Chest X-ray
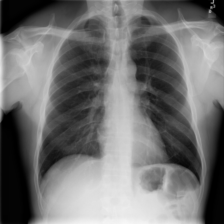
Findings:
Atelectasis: negative
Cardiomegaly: negative
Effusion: negative
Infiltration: positive
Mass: negative
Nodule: negative
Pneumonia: negative
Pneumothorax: negative
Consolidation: negative
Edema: negative
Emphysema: negative
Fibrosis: negative
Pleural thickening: negative
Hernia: negative